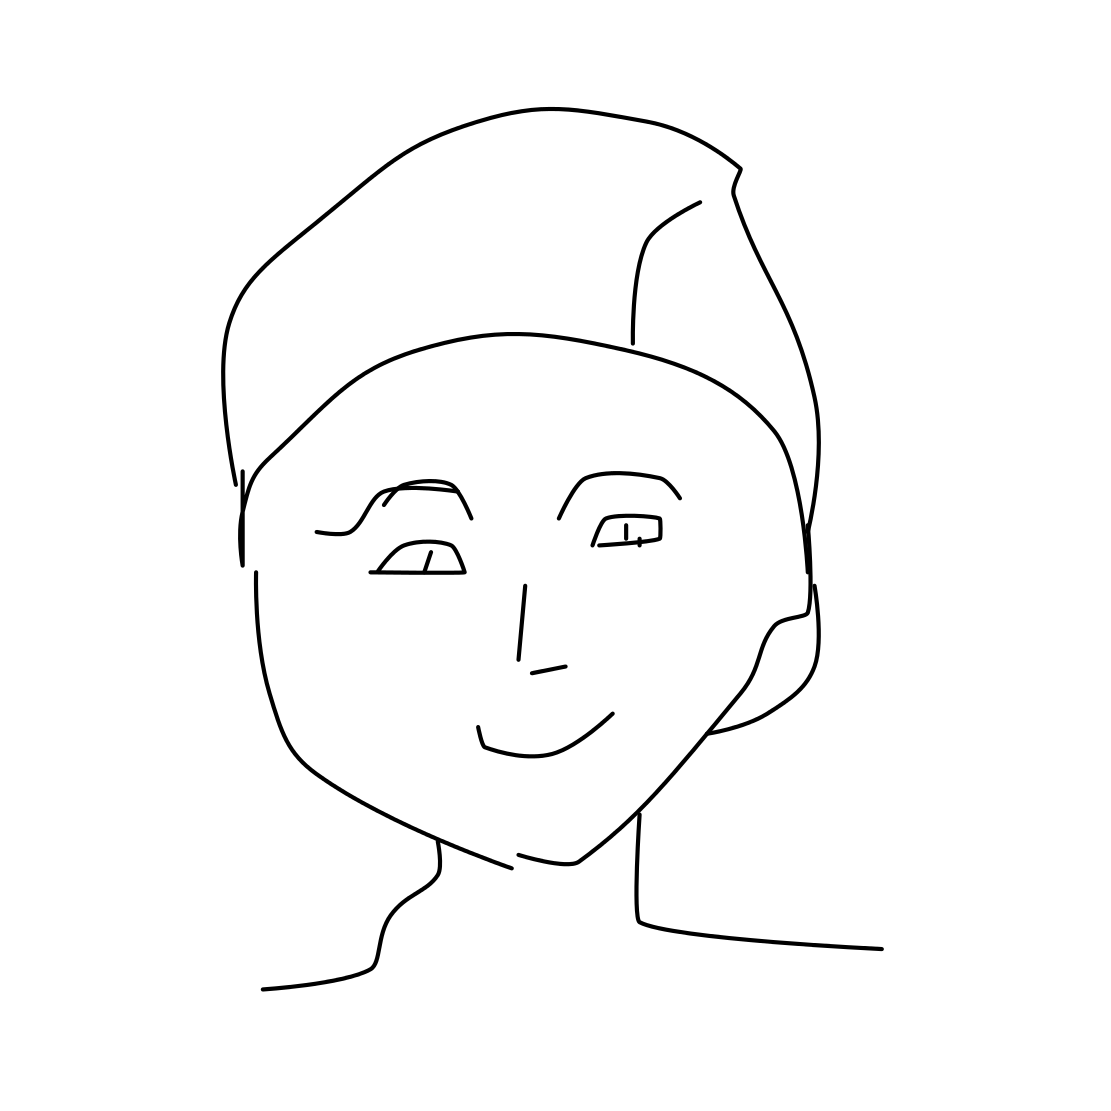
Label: head